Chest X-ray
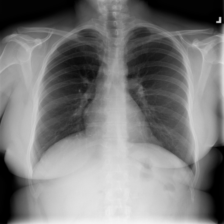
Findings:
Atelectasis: negative
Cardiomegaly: negative
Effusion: negative
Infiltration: negative
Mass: negative
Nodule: negative
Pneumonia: negative
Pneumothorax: negative
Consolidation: negative
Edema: negative
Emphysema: negative
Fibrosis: negative
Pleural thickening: negative
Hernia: negative